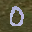
Label: 0